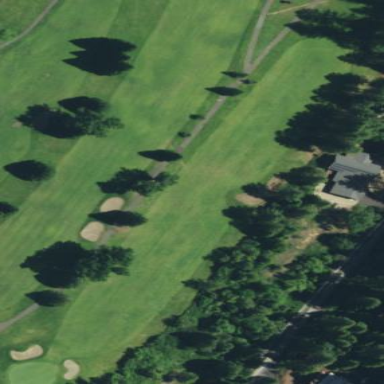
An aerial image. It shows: Golf fairway surrounded by grass.